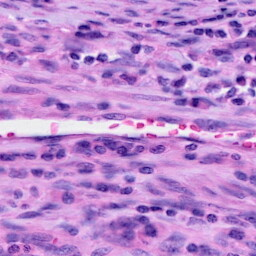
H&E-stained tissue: Cervix